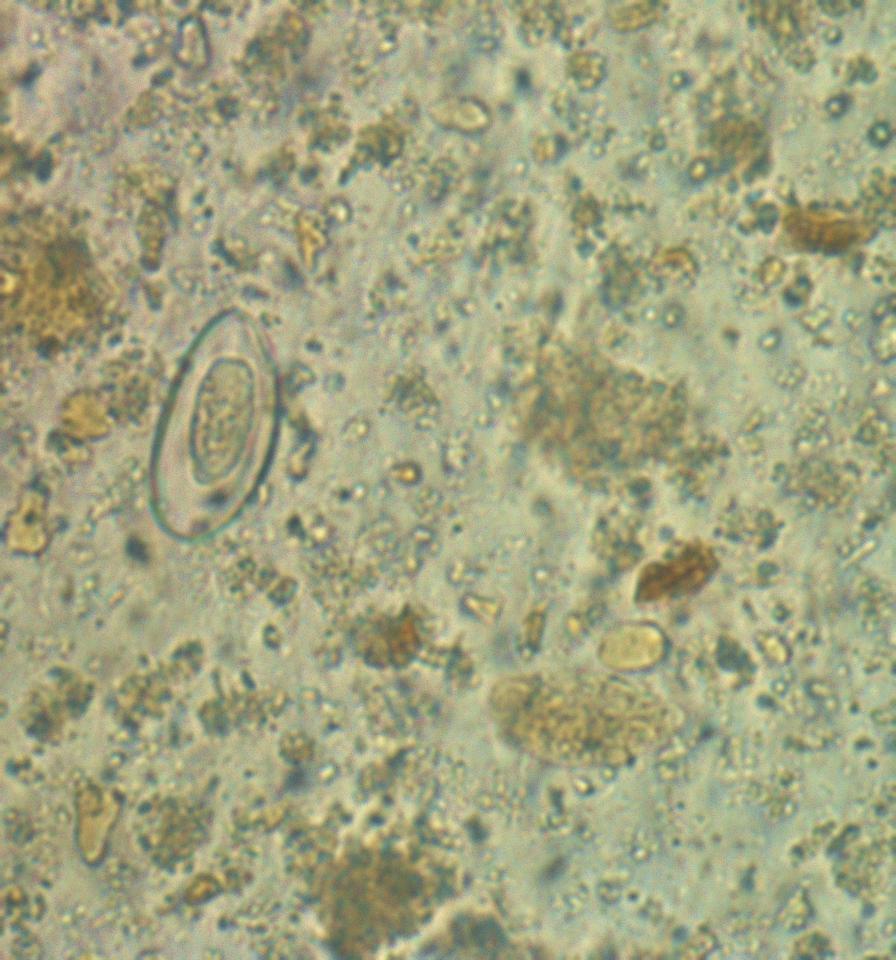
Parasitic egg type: Enterobius vermicularis